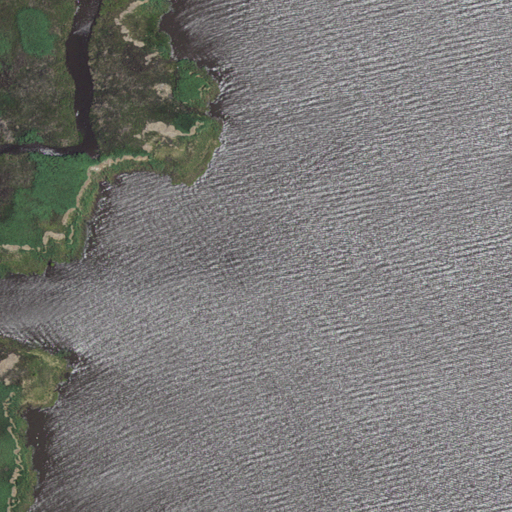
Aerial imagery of cape in North Carolina named Gibbs Point containing open water and herbaceous wetlands